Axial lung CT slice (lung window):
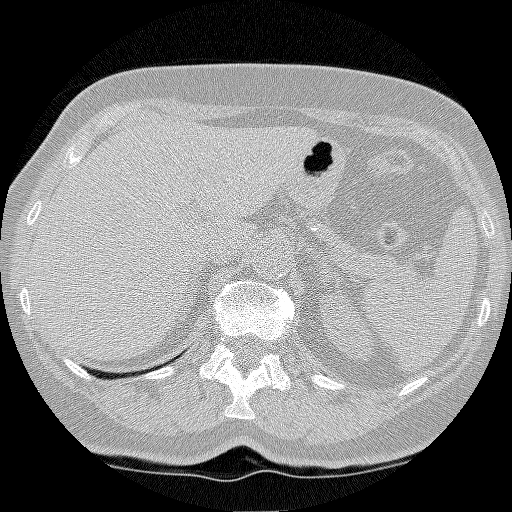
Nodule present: no